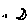
Label: moon